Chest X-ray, PA view. Patient: 60 years old, sex M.
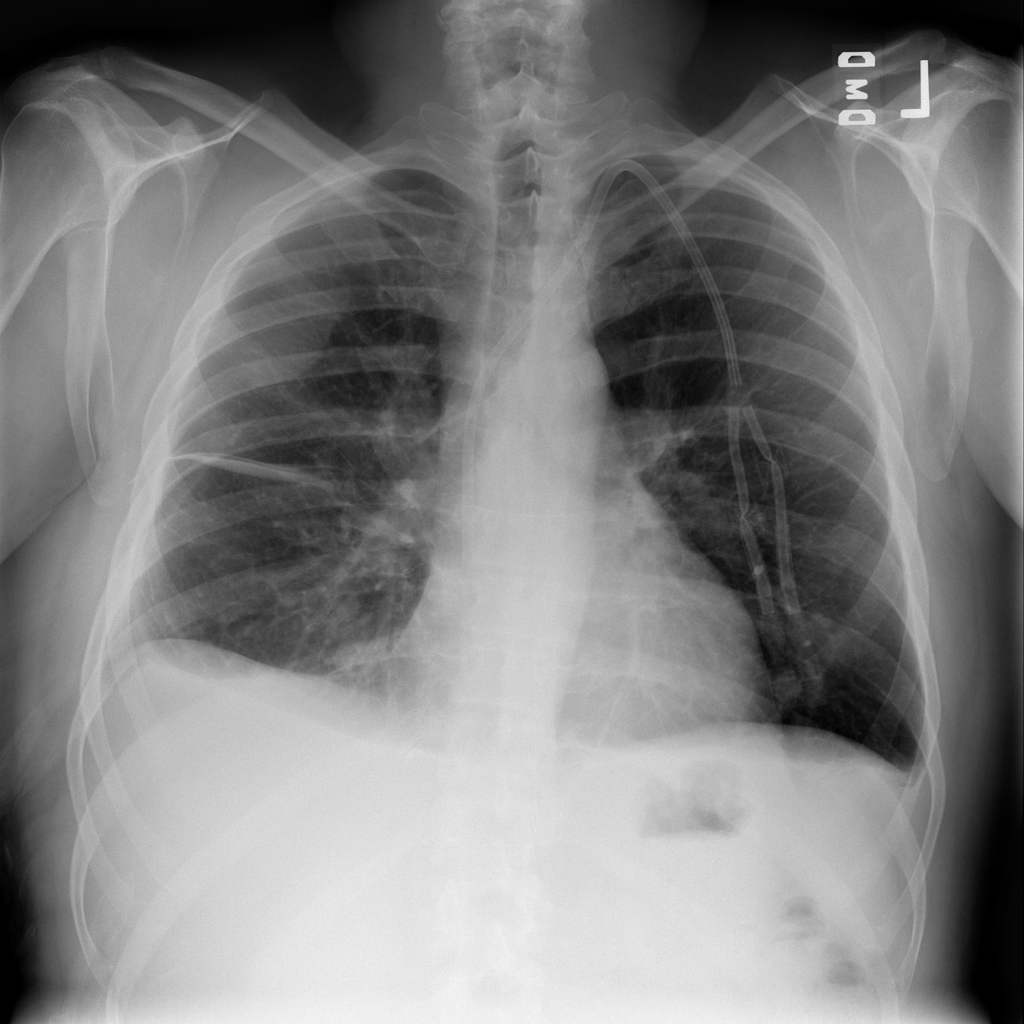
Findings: Effusion, Mass